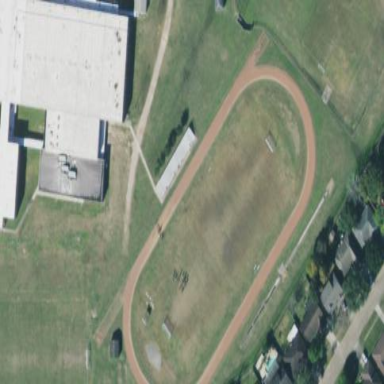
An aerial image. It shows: Athletics track located in leisure land area.